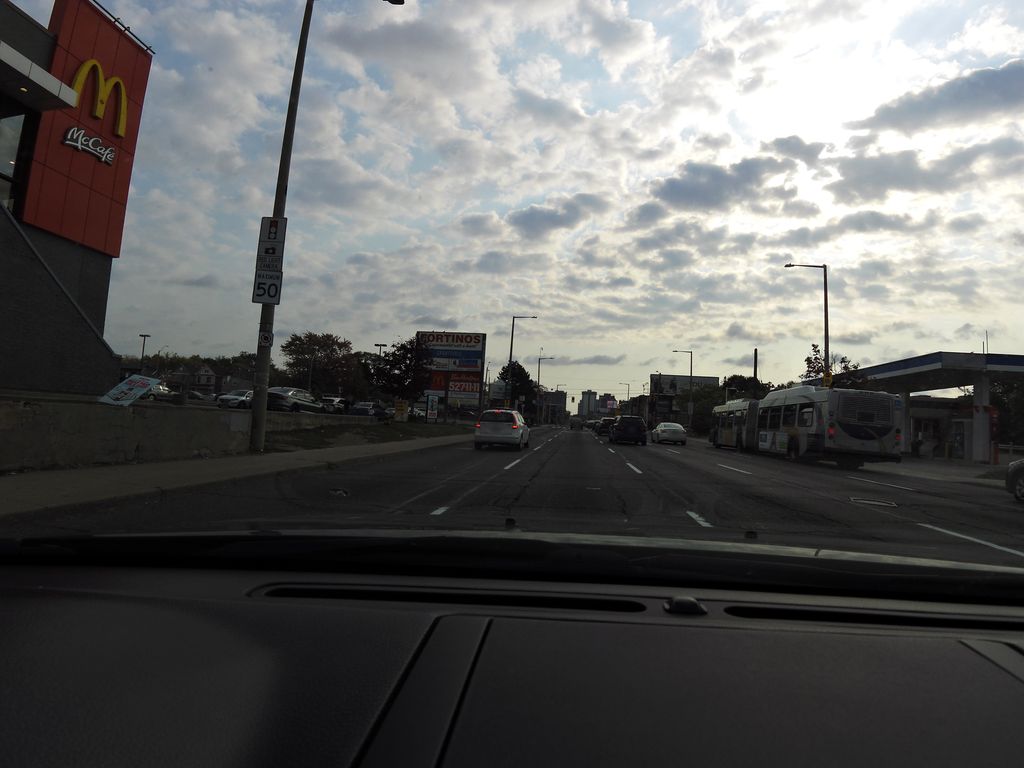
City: hamilton